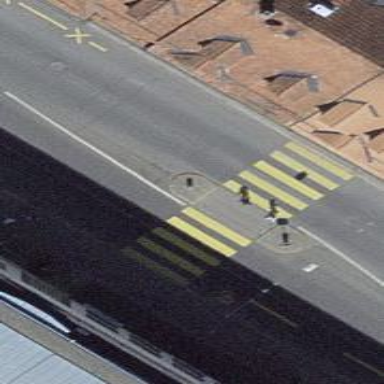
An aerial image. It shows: Uncontrolled crossing with central island on the road.